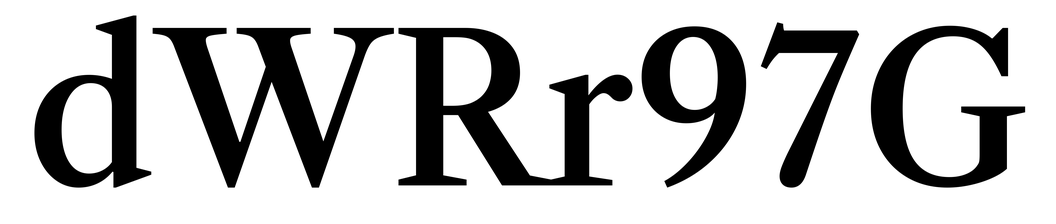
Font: LibreCaslonText_Medium